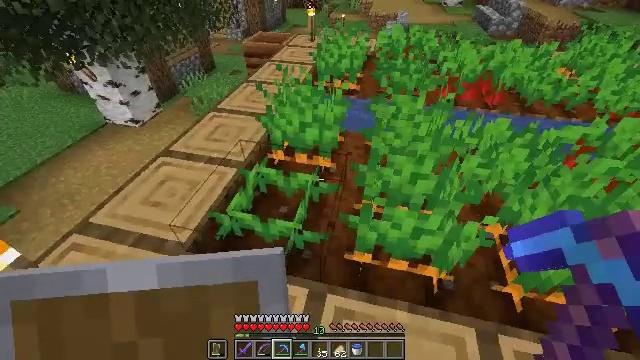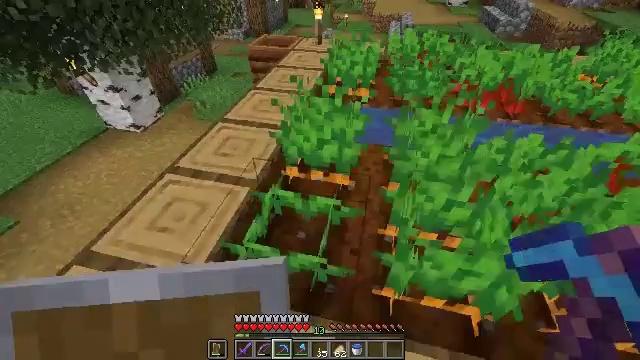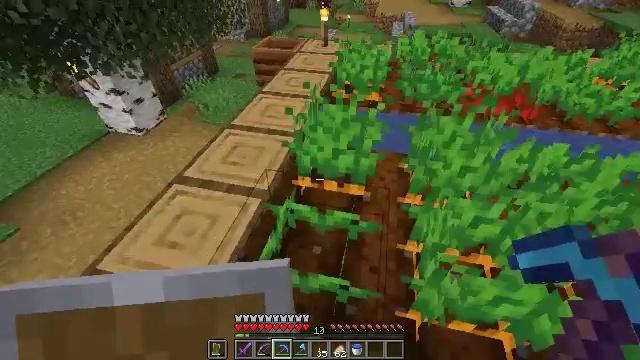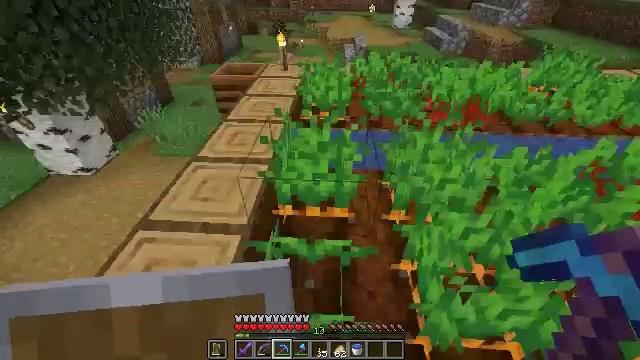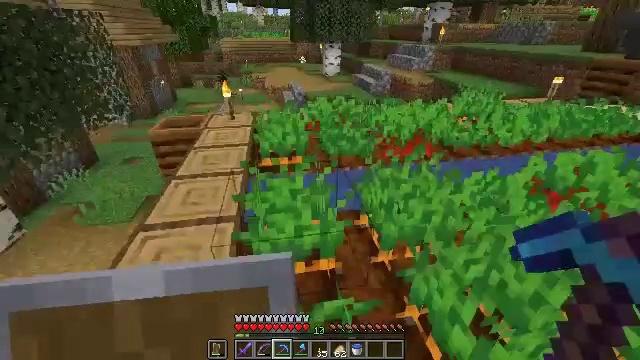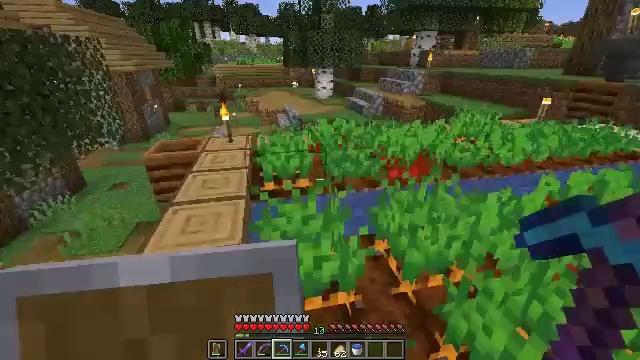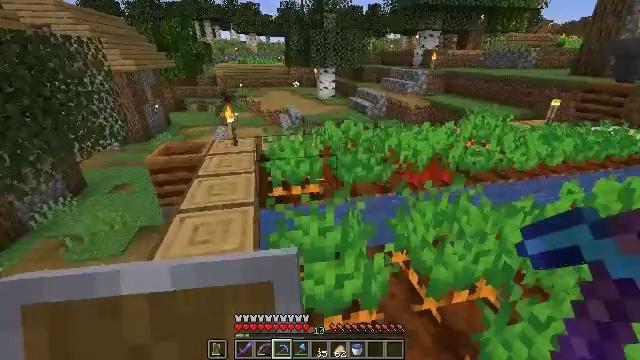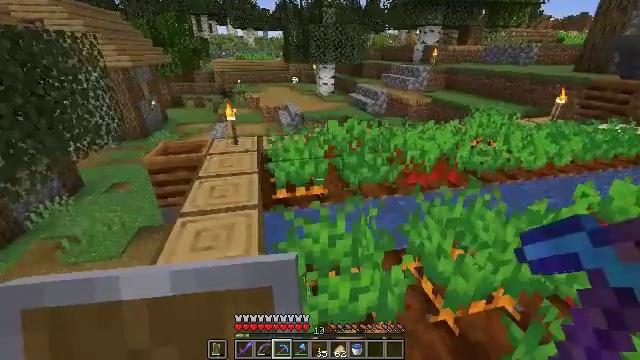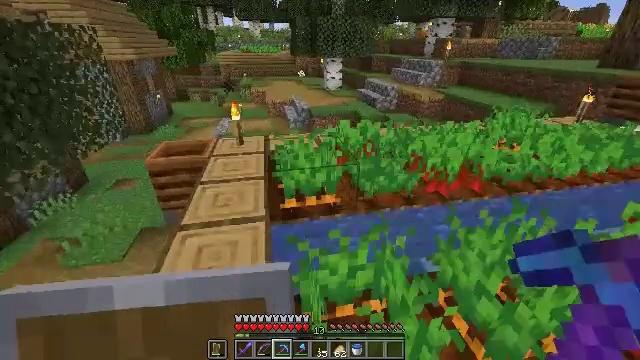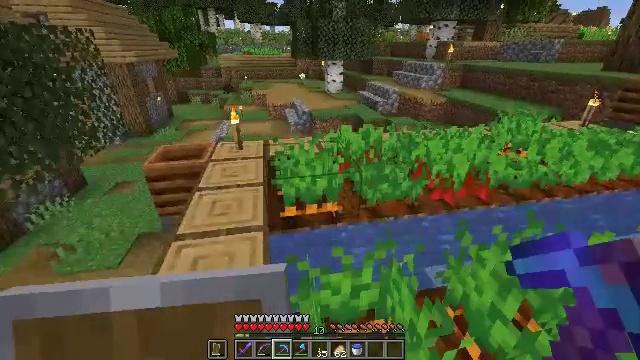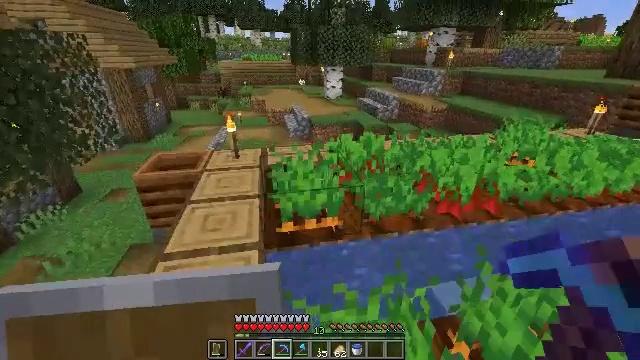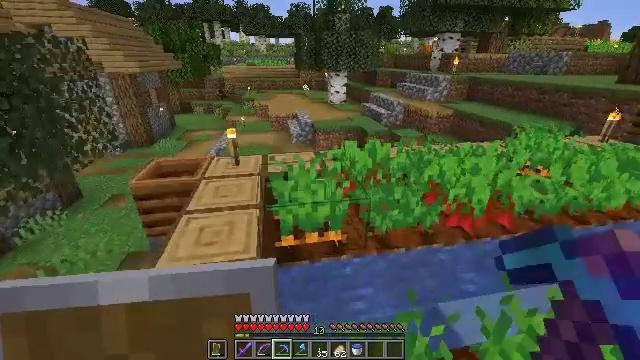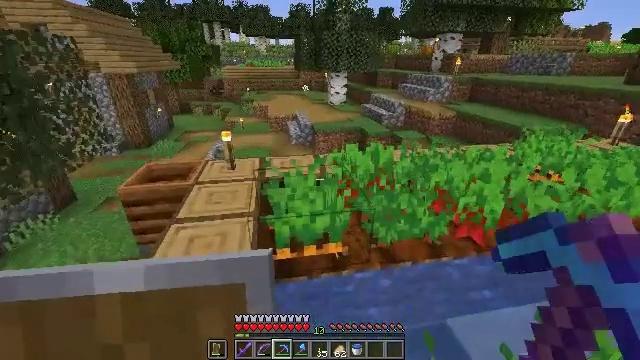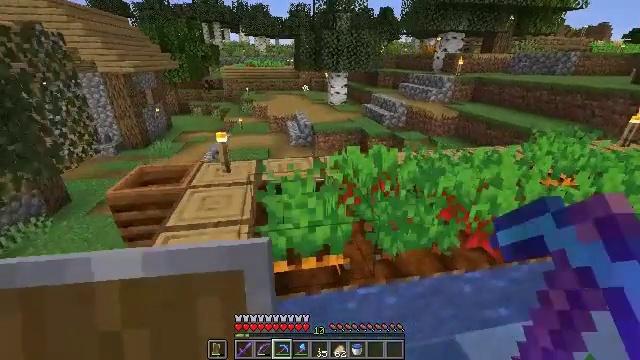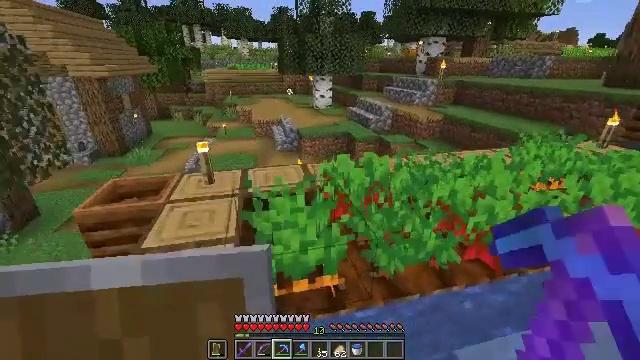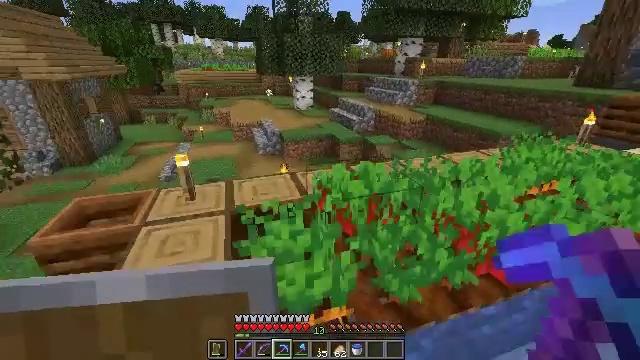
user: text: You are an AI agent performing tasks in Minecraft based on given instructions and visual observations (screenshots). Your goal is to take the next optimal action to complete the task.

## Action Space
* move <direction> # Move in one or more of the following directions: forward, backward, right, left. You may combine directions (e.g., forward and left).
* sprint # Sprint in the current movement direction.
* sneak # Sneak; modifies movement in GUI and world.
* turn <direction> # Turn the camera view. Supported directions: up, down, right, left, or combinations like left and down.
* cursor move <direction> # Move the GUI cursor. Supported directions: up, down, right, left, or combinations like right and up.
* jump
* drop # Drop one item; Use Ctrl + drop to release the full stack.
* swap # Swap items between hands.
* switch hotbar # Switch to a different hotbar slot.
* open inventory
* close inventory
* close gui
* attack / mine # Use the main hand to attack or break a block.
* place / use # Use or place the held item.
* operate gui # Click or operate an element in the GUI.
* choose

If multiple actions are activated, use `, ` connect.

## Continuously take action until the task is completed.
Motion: motion action
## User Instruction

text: Pull up beetroots from the soil.
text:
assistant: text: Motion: move forward and move left
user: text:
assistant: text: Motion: move forward and move left
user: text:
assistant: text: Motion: move forward and move left, turn right and up
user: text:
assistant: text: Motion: move forward and move left, turn right and up
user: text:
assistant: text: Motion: move forward and move left, turn right and up
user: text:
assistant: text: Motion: move forward and move left
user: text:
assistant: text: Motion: move forward
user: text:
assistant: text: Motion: move forward, turn left and down
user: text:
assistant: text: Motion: move forward
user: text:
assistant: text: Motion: move forward, turn up
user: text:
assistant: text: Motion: move forward
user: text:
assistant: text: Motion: move forward
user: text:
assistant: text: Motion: move forward
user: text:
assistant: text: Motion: move forward and move left, turn right
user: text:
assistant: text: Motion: move forward and move left, turn right
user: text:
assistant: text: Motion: move forward and move left, turn right
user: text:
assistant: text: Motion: move forward and move left
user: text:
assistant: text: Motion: move forward and move left
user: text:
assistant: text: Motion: move forward and move left, turn right and down
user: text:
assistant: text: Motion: move forward and move left, turn right and down
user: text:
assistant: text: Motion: move forward and move left, turn right and up
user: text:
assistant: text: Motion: move forward and move left, turn right and down
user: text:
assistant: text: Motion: move forward and move left, turn right and down
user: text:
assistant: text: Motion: move forward, turn right and down
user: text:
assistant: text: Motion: move forward, turn right
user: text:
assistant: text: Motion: turn right and down
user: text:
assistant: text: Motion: attack / mine
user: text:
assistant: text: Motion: turn right and up
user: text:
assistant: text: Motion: move forward, turn right and up
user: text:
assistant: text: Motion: move forward